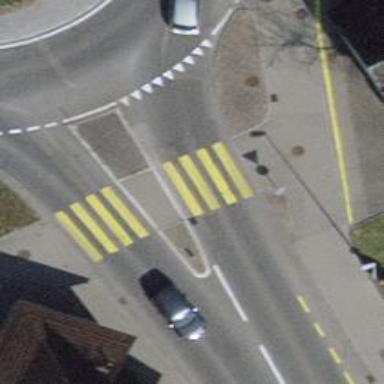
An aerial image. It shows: Uncontrolled zebra crossing with central island.